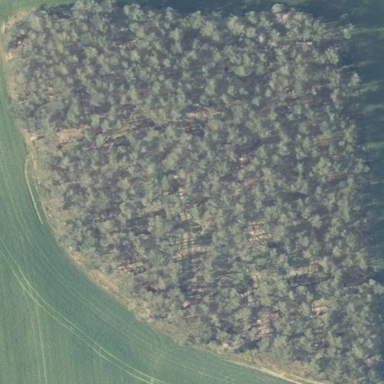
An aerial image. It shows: Forest area.